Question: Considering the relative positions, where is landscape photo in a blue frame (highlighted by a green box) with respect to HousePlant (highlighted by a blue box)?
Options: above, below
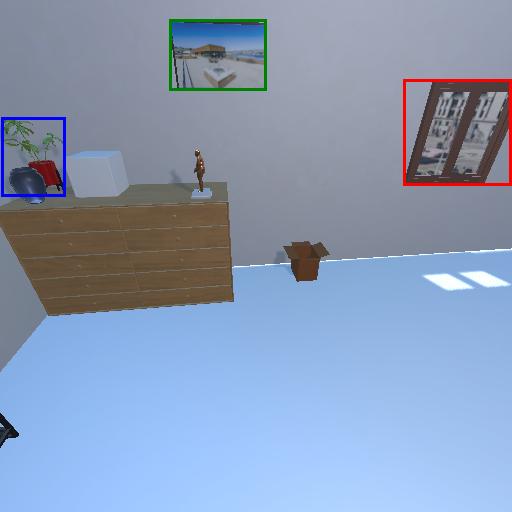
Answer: above